RGB frame:
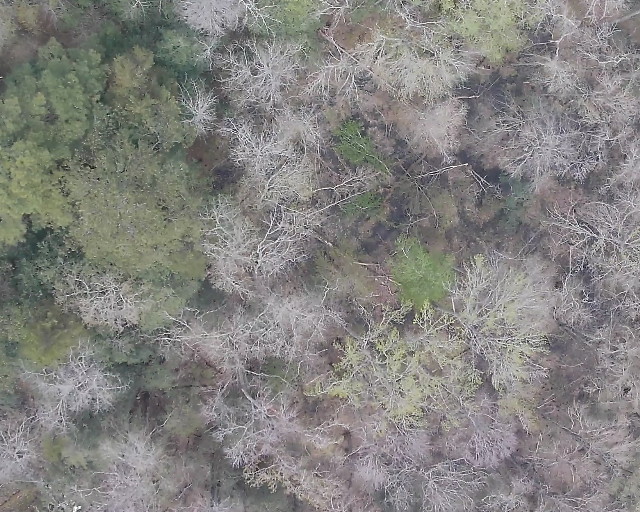
Thermal frame:
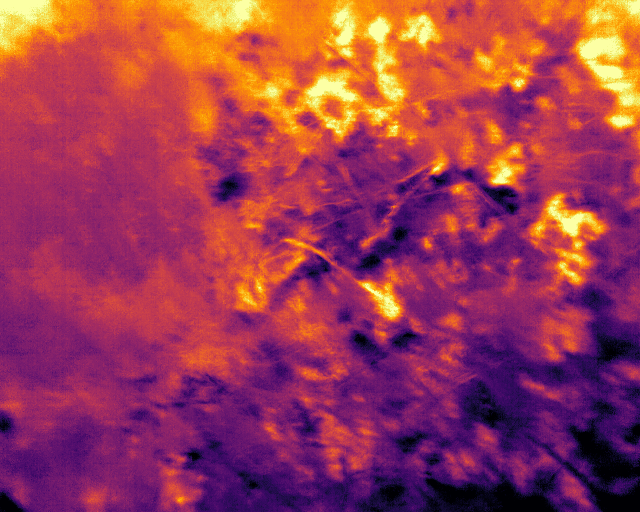
Captured: 2026-02-26 03:10:41
Pixels at or above 80 °C: 0 (fraction of frame: 0)